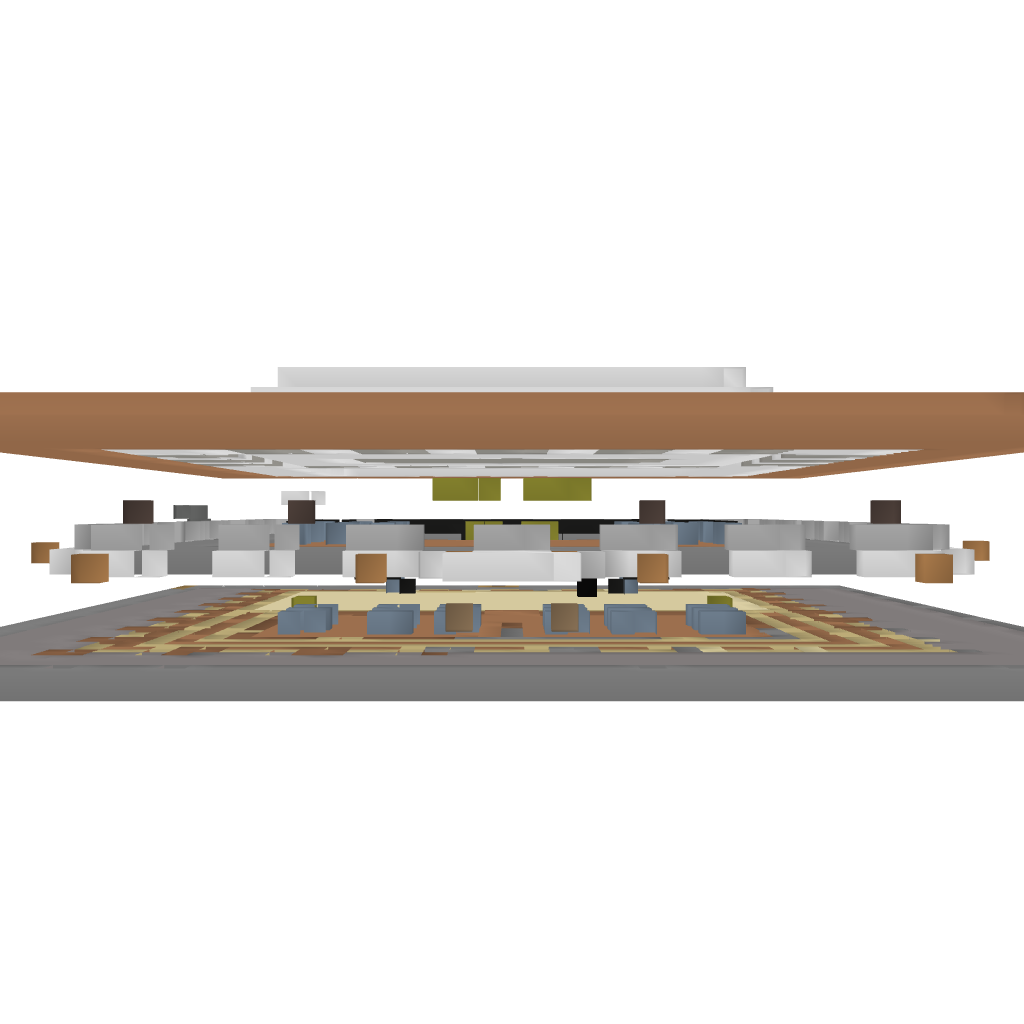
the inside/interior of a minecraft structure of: School